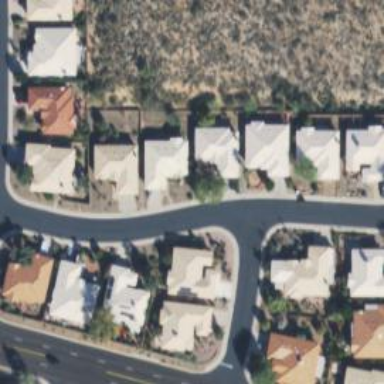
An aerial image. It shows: Asphalt road in residential area.